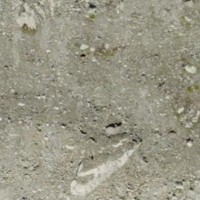
EUNIS habitat code: 48
Species observed at this site:
Empetrum nigrum
Saxifraga cotyledon
Drosera anglica
Chamaenerion fleischeri
Parnassia palustris
Sempervivum montanum